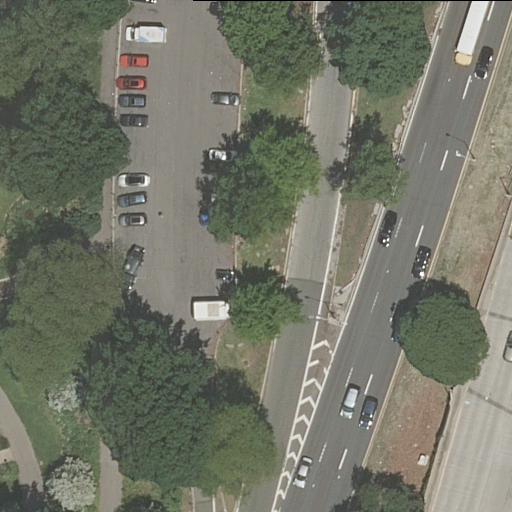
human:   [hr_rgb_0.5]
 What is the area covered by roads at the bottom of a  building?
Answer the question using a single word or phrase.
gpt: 0m2

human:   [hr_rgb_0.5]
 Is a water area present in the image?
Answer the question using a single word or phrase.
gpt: no

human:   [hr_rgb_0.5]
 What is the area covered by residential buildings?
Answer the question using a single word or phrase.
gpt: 0m2

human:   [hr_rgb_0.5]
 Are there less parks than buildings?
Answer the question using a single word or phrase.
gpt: no

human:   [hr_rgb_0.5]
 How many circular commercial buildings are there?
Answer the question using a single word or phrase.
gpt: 0

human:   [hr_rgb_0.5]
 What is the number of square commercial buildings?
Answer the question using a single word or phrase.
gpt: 0

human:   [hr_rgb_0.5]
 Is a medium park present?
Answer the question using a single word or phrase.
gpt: no

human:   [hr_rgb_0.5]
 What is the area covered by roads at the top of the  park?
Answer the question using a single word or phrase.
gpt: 0m2

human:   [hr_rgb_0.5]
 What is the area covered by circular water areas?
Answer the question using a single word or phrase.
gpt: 0m2

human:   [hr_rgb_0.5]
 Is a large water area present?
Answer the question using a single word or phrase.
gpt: no

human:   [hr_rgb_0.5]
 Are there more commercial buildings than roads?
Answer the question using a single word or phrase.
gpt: no

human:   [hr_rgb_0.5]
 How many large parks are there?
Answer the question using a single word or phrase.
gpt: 1

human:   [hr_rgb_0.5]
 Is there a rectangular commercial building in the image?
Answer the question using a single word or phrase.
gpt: no

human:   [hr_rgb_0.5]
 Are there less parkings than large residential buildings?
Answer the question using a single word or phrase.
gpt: no

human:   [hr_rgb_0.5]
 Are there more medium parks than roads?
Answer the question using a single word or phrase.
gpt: no

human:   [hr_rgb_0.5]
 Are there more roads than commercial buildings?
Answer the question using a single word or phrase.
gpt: yes

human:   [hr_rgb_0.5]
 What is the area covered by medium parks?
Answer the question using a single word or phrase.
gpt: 0m2

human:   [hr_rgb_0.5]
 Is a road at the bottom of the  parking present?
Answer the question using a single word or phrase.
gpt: yes

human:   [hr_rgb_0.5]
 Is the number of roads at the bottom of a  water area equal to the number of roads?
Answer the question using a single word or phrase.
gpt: no

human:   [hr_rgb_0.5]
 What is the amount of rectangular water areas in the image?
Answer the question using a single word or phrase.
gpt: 0

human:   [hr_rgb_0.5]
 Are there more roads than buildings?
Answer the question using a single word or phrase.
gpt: yes

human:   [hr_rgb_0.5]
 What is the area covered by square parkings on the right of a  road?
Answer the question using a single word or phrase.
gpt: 0m2

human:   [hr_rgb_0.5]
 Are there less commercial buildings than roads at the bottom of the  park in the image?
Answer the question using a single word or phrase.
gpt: no

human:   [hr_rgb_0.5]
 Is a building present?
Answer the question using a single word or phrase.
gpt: no

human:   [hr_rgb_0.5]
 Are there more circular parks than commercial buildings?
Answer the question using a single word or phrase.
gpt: no

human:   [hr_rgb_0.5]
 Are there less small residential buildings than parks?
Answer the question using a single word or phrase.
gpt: yes

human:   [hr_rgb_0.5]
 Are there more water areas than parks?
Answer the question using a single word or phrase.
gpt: no

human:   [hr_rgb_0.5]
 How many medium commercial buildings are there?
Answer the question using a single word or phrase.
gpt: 0

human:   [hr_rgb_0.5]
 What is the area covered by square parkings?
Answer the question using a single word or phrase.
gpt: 0m2

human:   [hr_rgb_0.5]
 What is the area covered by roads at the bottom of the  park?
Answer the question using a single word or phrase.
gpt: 0m2

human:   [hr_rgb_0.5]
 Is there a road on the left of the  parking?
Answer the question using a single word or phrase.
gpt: no

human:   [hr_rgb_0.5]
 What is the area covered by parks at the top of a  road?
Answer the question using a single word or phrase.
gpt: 0m2

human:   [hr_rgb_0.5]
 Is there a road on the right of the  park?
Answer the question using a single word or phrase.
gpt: yes

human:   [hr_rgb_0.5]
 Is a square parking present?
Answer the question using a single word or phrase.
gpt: no

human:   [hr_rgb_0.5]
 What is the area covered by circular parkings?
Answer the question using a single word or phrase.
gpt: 0m2

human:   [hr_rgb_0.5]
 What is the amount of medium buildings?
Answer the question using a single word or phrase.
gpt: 0